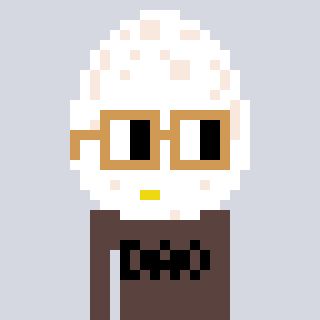
a pixel art character with square brown glasses, a egg-shaped head and a darkbrown-colored body on a cool background